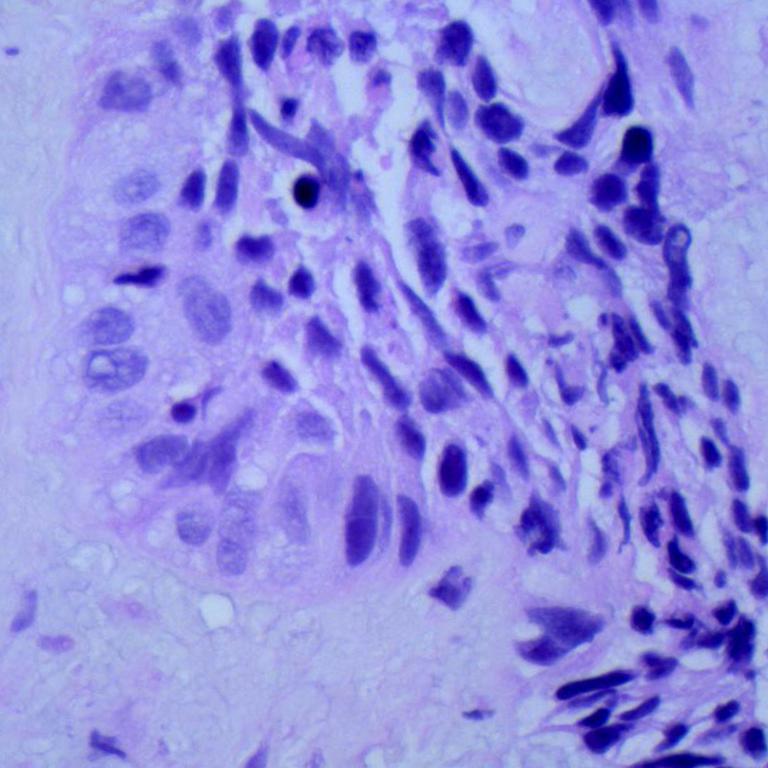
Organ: lung
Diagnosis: squamous carcinomas